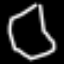
Label: octagon